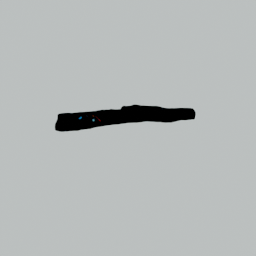
Label: nature